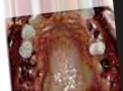
Condition: Caries